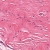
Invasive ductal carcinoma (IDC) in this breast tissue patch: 0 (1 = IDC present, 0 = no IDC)